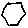
Label: hexagon